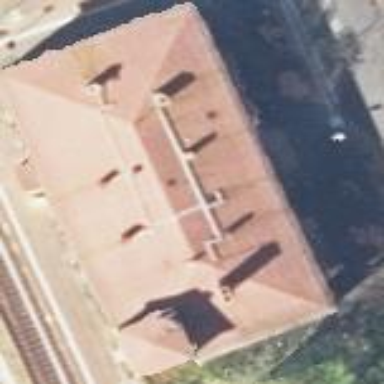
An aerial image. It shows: Train station building.